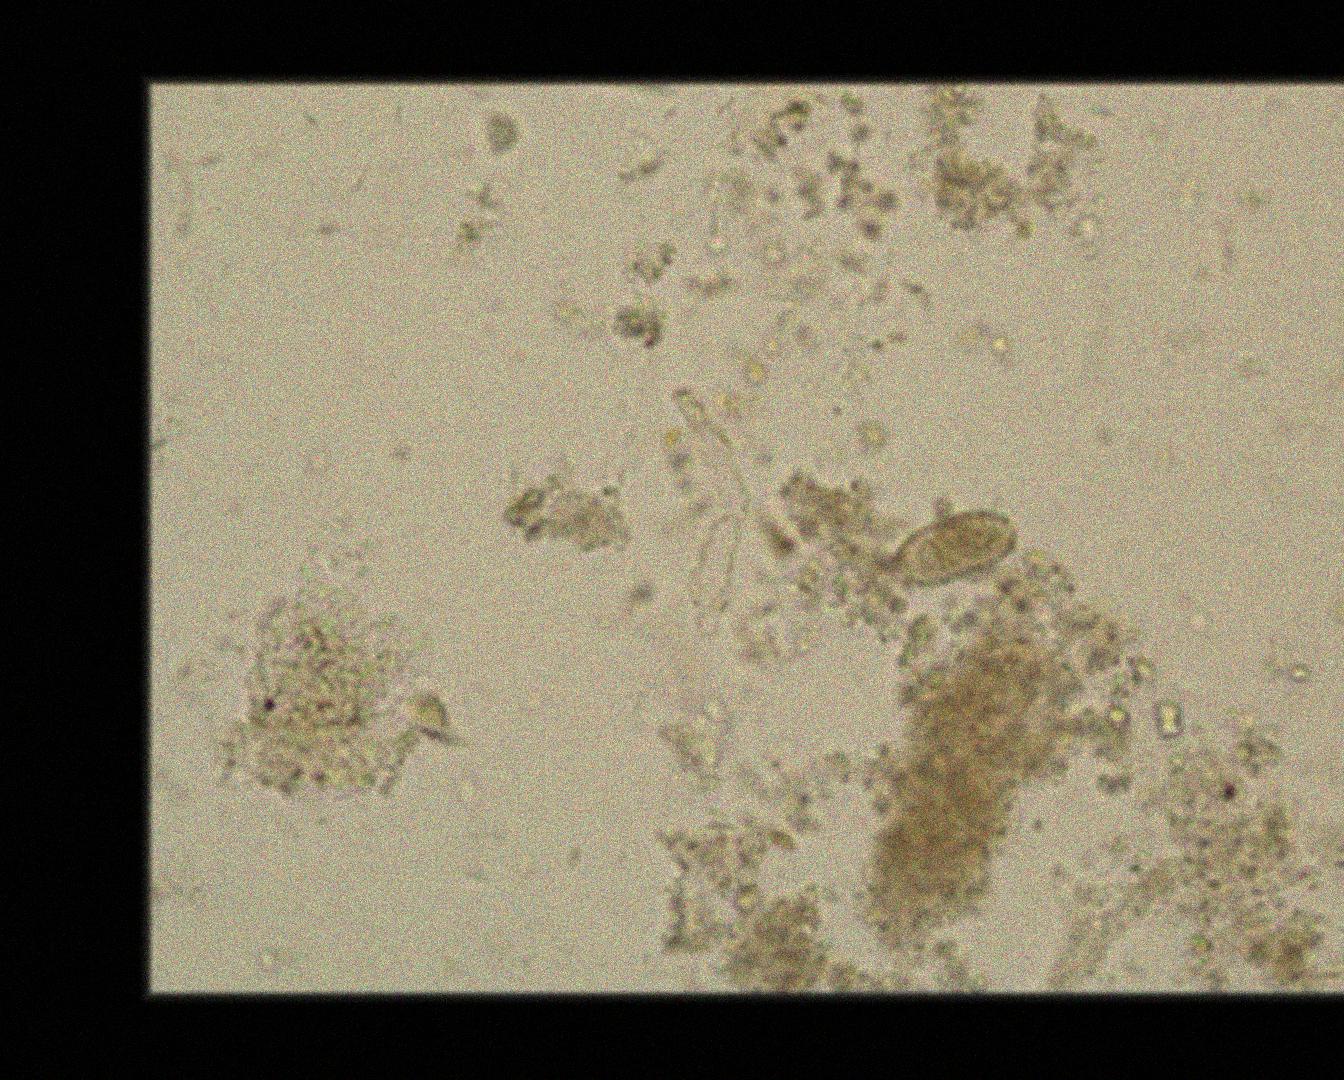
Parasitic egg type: Capillaria philippinensis